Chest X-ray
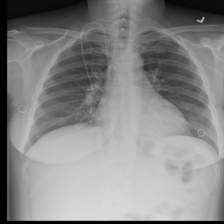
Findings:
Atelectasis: negative
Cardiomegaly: negative
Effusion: negative
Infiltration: positive
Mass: negative
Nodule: negative
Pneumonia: negative
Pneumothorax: negative
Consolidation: negative
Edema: negative
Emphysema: negative
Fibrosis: negative
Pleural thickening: negative
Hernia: negative